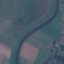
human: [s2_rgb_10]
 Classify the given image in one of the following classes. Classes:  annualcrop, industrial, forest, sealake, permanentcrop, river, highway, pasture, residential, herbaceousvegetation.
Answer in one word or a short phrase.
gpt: River